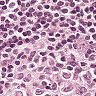
Metastatic tissue present: no